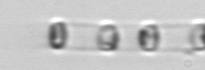
Label: Skeletonema